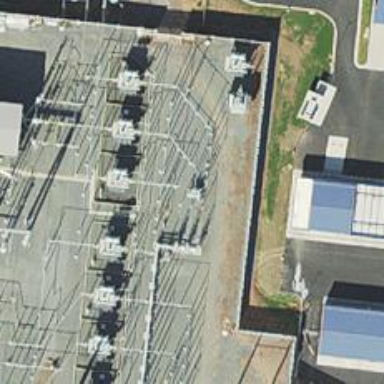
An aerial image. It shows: Switch used for power control.